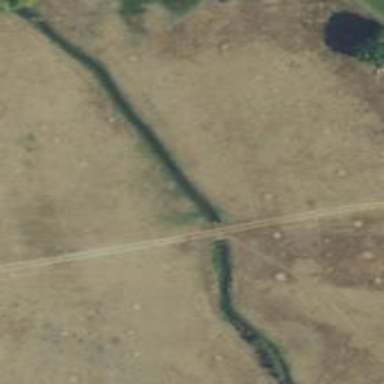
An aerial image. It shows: Culvert underpass for canal.